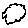
Label: cloud